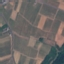
Label: PermanentCrop